Question: I have an access database that used 2 tables, a login table and then a data table that tied login id to the username in the login table. I'm needing to export just the data table to sql, which I can do fine. But what I'm running into is now I have a userid. Is there a way to pull up both an access table and a sql table and map the columns I want to match?

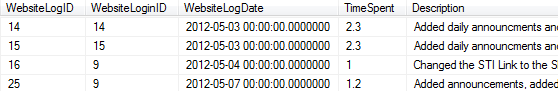
Answer: I was able to do what I needed by migrating both of my tables to sql as they were, and then doing a select into statement joining the 2 on userid to get the username I wanted.